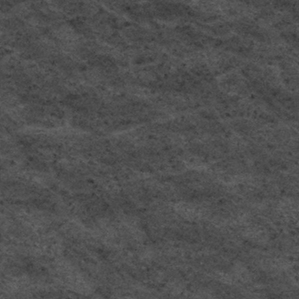
Label: frost